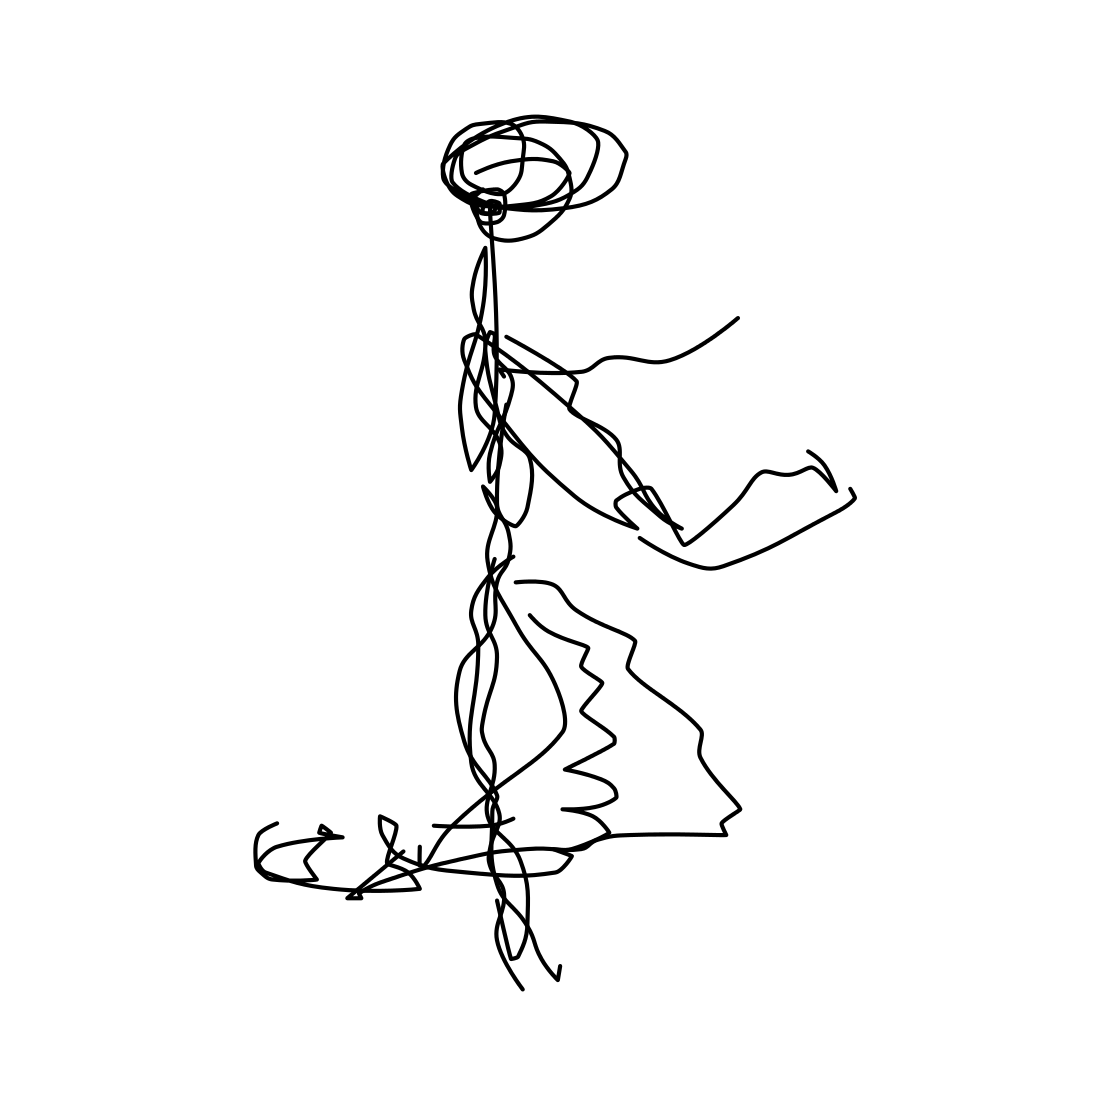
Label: person walking